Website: apple
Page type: account-selection
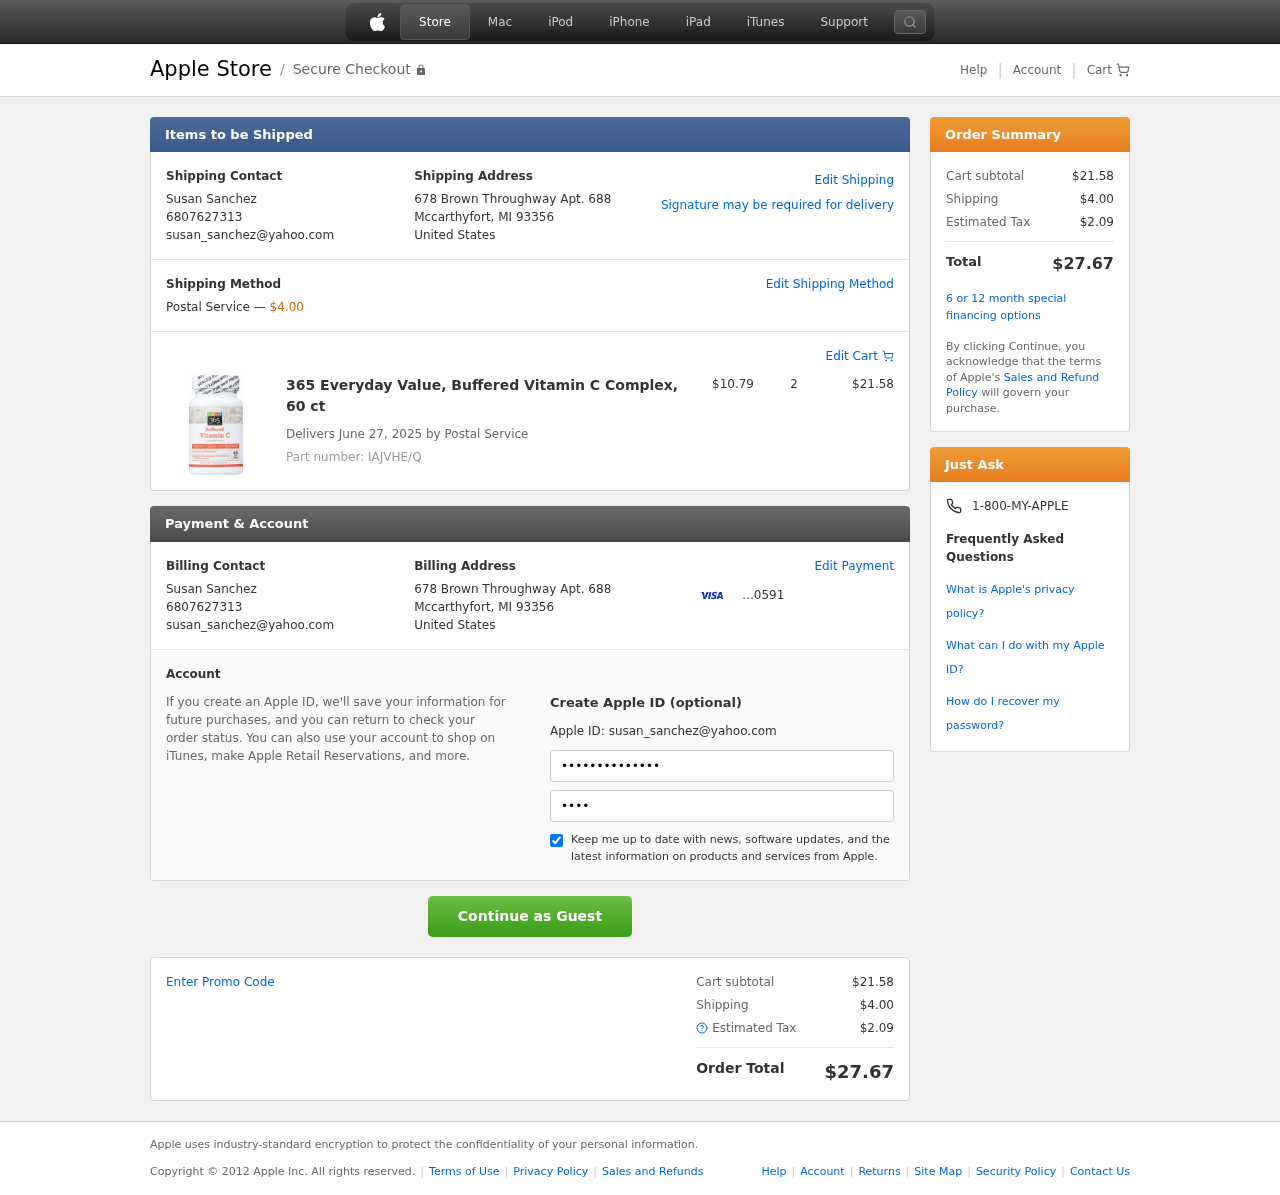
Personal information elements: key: PII_CARD_LAST4
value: ...0591
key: PII_CITY_STATE_ZIP
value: Mccarthyfort, MI 93356
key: PII_COUNTRY
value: United States
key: PII_EMAIL
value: susan_sanchez@yahoo.com
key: PII_FULLNAME
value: Susan Sanchez
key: PII_PHONE
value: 6807627313
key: PII_STREET
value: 678 Brown Throughway Apt. 688
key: PII_FIRSTNAME
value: Susan
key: PII_LASTNAME
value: Sanchez
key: PII_FULLNAME2
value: Susan Sanchez
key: PII_FULLNAME3
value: Susan Sanchez
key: PII_FIRSTNAME2
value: Susan
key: PII_FIRSTNAME3
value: Susan
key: PII_LASTNAME2
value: Sanchez
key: PII_LASTNAME3
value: Sanchez
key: PII_FIRSTNAME_DERIVED
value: Susan
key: PII_LASTNAME_DERIVED
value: Sanchez
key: PII_FULLNAME_DERIVED
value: Susan Sanchez
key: PII_NAME_FULL_DERIVED
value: Susan Sanchez
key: PII_PHONE_LINE
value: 7313
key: PII_PHONE_SUFFIX
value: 7313
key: PII_PHONE2
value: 6807627313
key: PII_PHONE3
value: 6807627313
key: PII_PHONE_NUMERIC
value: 6807627313
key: PII_PHONE_LINE_NUMERIC
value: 7313
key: PII_PHONE_SUFFIX_NUMERIC
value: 7313
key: PII_PHONE2_NUMERIC
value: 6807627313
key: PII_PHONE3_NUMERIC
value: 6807627313
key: PII_PHONE_DIGITS
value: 6807627313
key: PII_PHONE_LAST4
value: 7313
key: PII_EMAIL2
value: susan_sanchez@yahoo.com
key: PII_EMAIL3
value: susan_sanchez@yahoo.com
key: PII_STREET2
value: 678 Brown Throughway Apt. 688
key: PII_CITY_STATE_ZIP2
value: Mccarthyfort, MI 93356
Product elements: key: PRODUCT1_NAME
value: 365 Everyday Value, Buffered Vitamin C Complex, 60 ct
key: PRODUCT1_PRICE
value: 10.79
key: PRODUCT1_QUANTITY
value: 2
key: PRODUCT_PART_NUMBER
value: Part number: IAJVHE/Q
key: PRODUCT_TOTAL
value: $21.58
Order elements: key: ORDER_SHIPPING_COST
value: $4.00
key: ORDER_DELIVERY_DATE
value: Delivers June 27, 2025 by Postal Service
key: ORDER_SUBTOTAL
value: $21.58
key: ORDER_TAX
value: $2.09
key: ORDER_TOTAL
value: $27.67